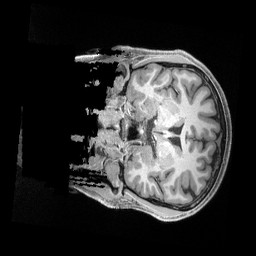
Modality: T1w
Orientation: coronal
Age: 24
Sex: male
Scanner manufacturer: siemens
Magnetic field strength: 3 T
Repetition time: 2.4 s
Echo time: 0.00228 s